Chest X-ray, PA view. Patient: 61 years old, sex M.
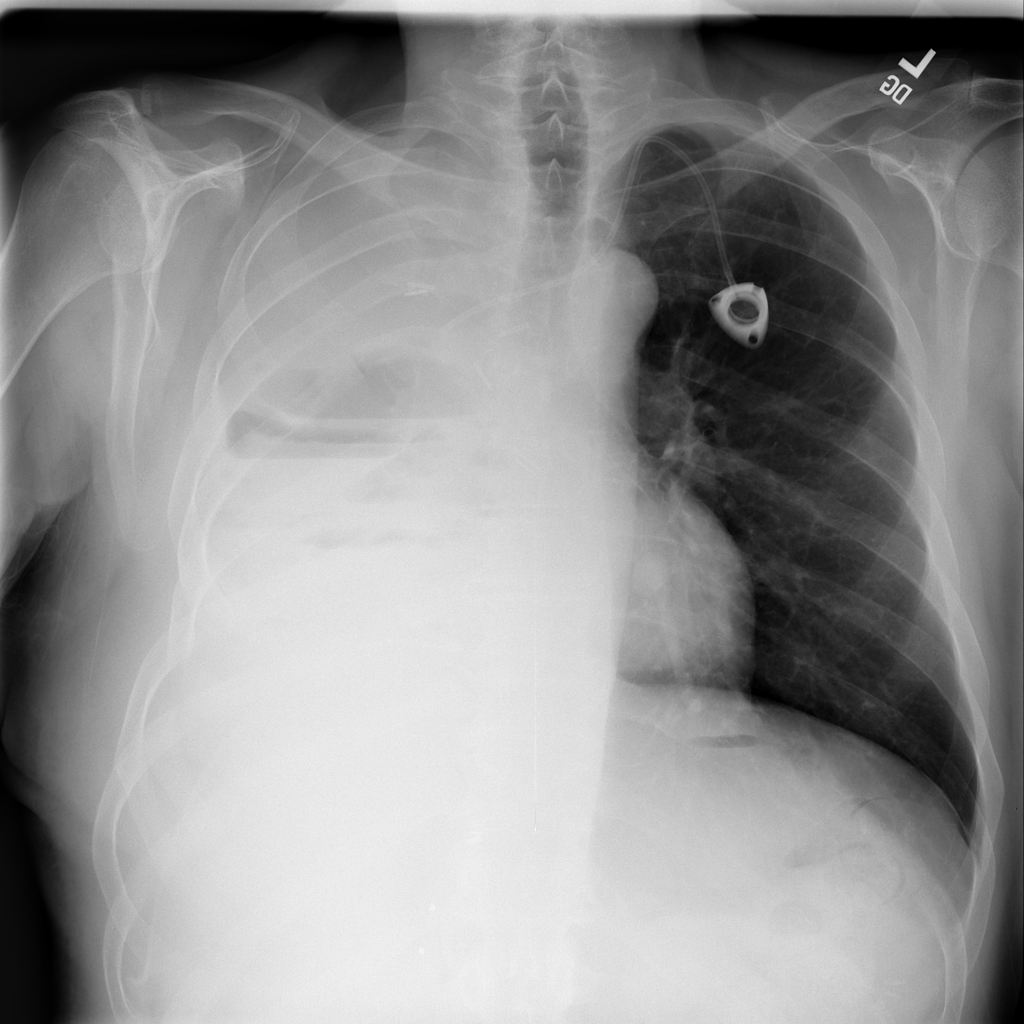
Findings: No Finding